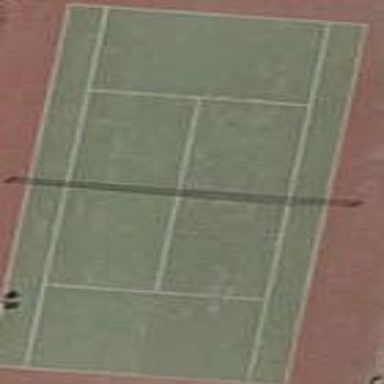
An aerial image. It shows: Tennis court on pitch designated for leisure land.